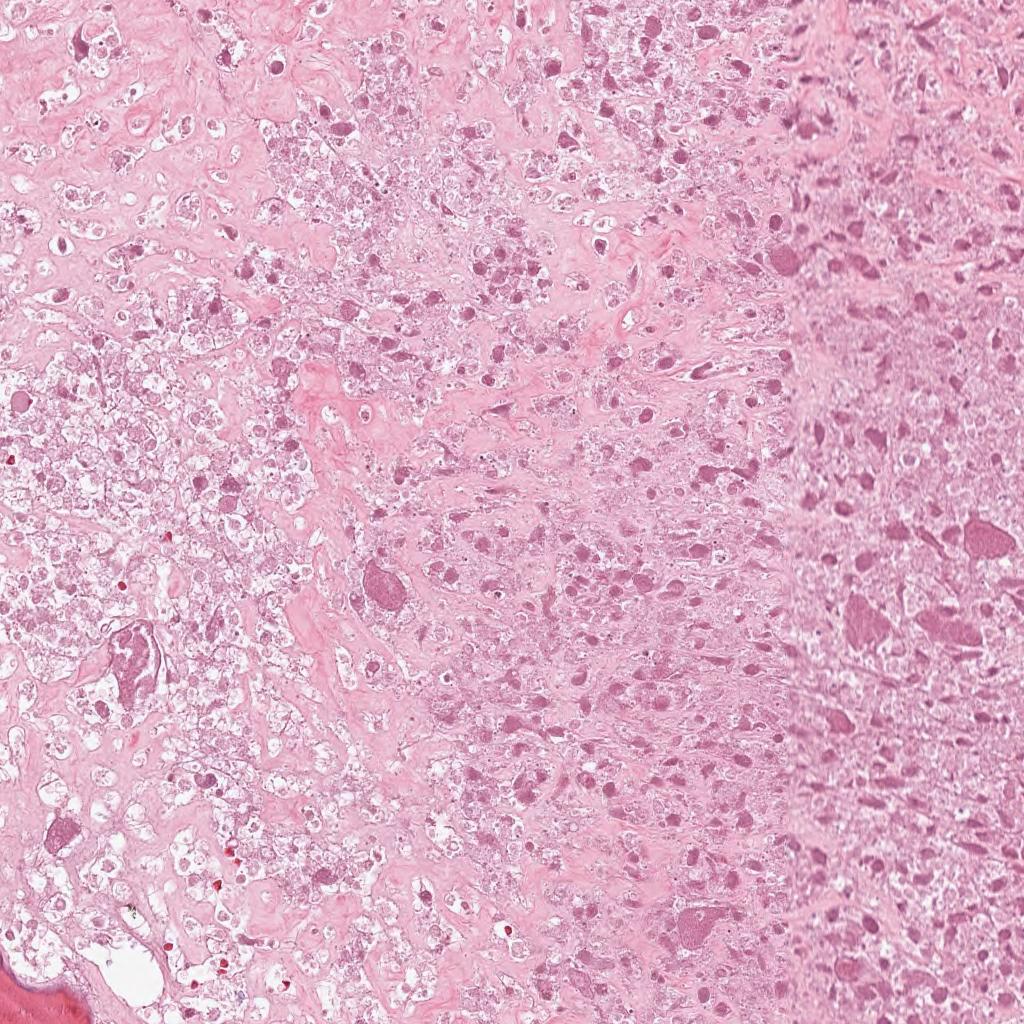
Label: Non-Viable-Tumor